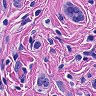
Metastatic tissue present: yes